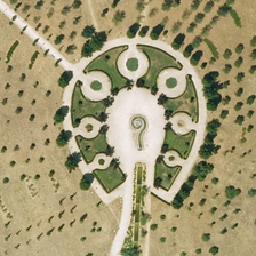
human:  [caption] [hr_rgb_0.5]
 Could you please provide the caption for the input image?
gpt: The heterogeneous square surrounded by radial trees contains a flower bed in the shape of a question mark.

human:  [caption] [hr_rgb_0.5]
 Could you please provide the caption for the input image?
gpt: It is a real aesthetic square with sparse trees.

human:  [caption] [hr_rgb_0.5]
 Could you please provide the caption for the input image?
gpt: The opposite square surrounded by radial trees includes a question mark-shaped flower bed.

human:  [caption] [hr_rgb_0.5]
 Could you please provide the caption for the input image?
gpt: there is a flower terrace in a lecotropal square with radial trees around .

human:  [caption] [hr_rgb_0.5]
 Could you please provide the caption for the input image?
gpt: This is a real aesthetic square, with few trees planted.